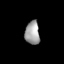
Tissue: lung
Cell type: Epithelial cells
Senescence score: 0.1754
Nuclear area (px): 337
Mean DAPI intensity: 158.537